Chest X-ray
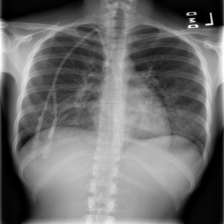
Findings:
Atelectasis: negative
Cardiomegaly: negative
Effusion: negative
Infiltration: positive
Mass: negative
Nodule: negative
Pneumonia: negative
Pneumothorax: negative
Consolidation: negative
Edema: negative
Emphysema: negative
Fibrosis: negative
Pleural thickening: negative
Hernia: negative